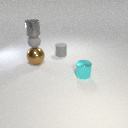
large brown metal sphere below small gray rubber sphere